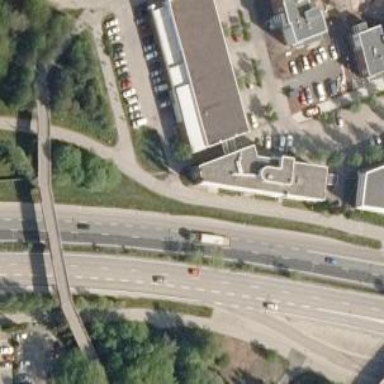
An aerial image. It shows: Multi-storey parking building.